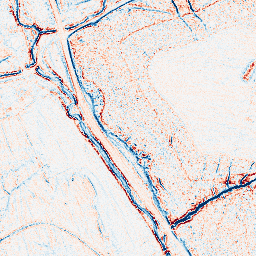
Category: edge_preserving
Decomposition family: anisotropic_diffusion
Decomposition parameters: iterations: 5
kappa: 10
gamma: 0.15
Upsampling method: quintic
Upsampling parameters: scale: 4
Upsampling scale: 4